Interaction volume radius: 5 \u00c5
Interaction volume height: 10 \u00c5
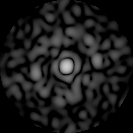
Disorder parameter: 0.8719